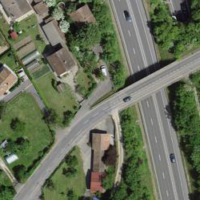
EUNIS habitat code: 57
Species observed at this site:
Cornus sanguinea